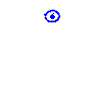
Particle: pion